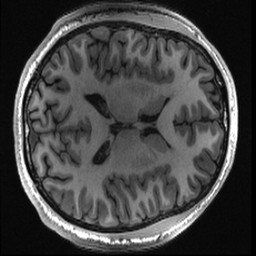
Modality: T1w
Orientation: axial